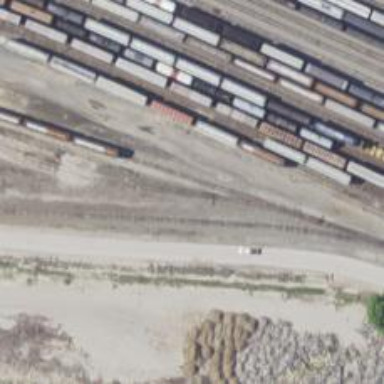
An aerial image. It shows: Rail spur service.